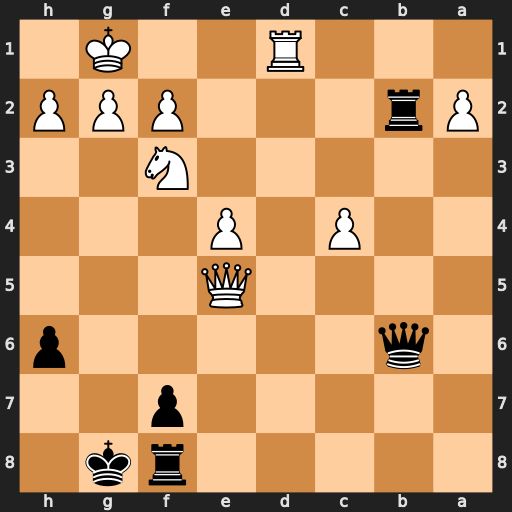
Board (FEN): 5rk1/5p2/1q5p/4Q3/2P1P3/5N2/Pr3PPP/3R2K1
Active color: b
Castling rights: -
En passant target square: -
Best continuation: Qxf2+ Kh1 Qxg2#